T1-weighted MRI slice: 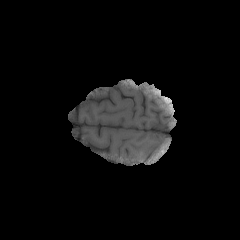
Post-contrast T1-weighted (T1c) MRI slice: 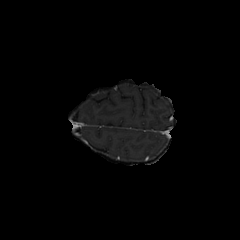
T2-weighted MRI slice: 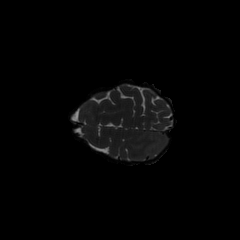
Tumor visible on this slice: no